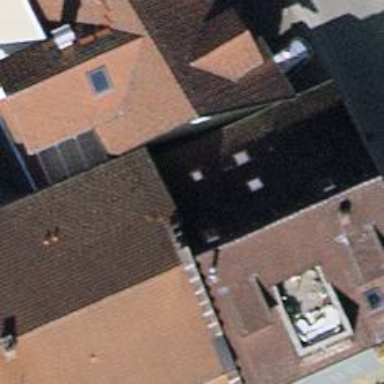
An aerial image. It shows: Restaurant.